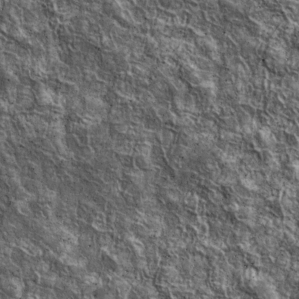
Label: non_frost